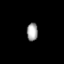
Tissue: lung
Cell type: Myeloid cells
Senescence score: 0.2091
Nuclear area (px): 195
Mean DAPI intensity: 161.667